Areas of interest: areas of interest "Prologis West Linqi Logistics Park"
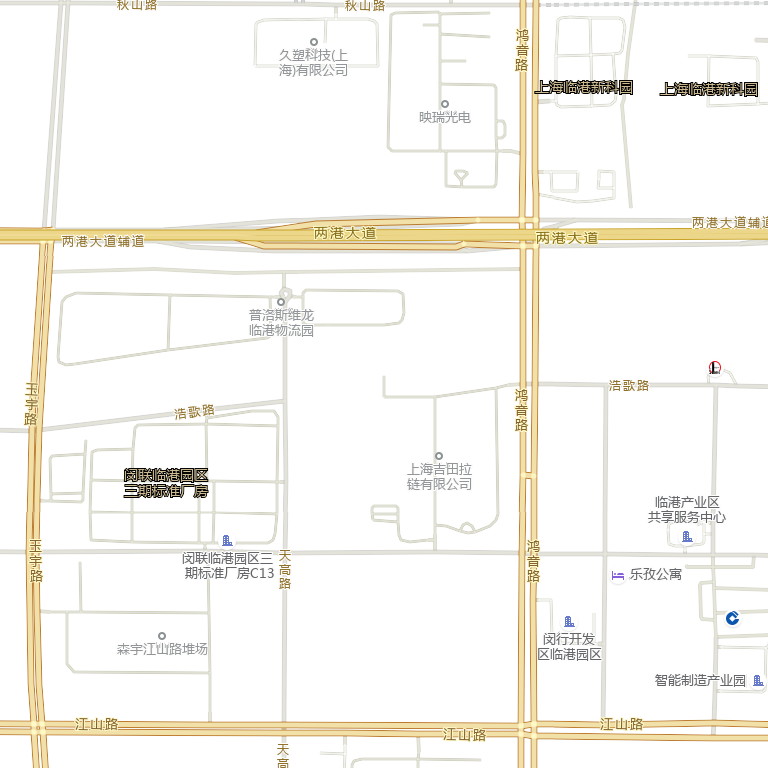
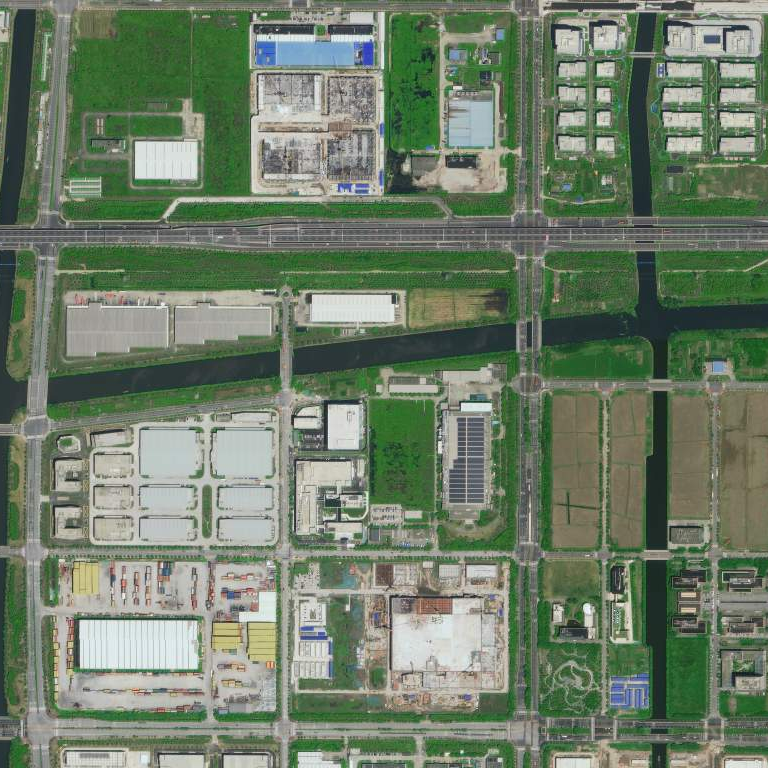